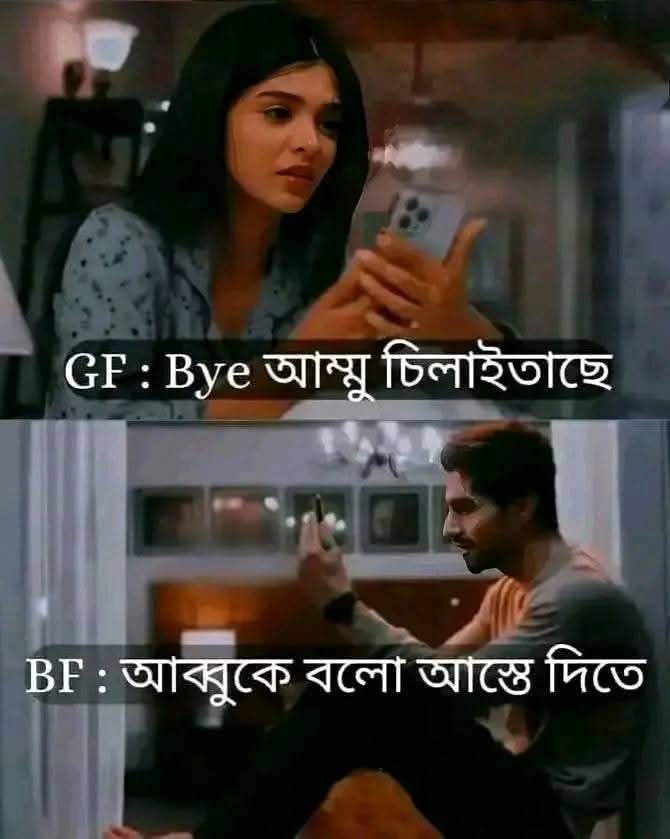
Text: GF : Bye আম্মু চিলাইতাছে BF : আব্বুকে বলো আস্তে দিতে
Label: Non Hate